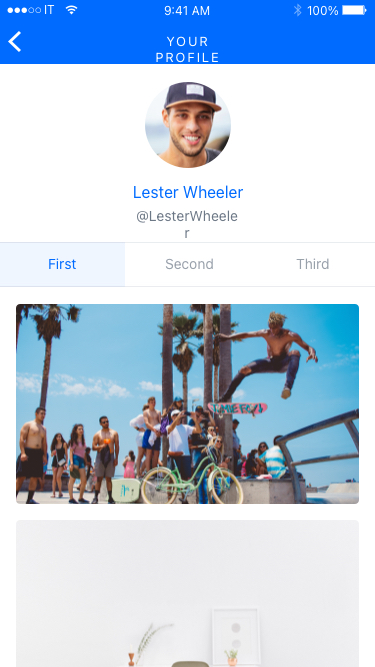
Text in this UI design:
Third
Second
First
@LesterWheeler
Lester Wheeler
YOUR PROFILE
100%
9:41 AM
IT